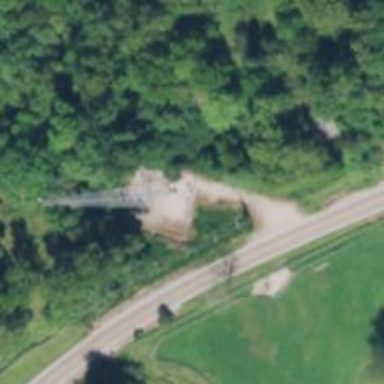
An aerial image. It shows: Mast structure.